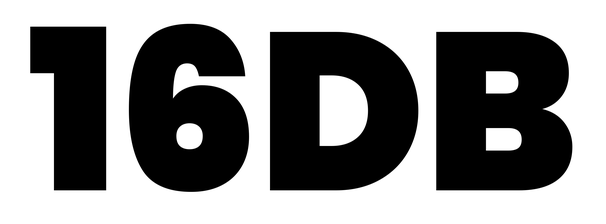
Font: Poppins-Black